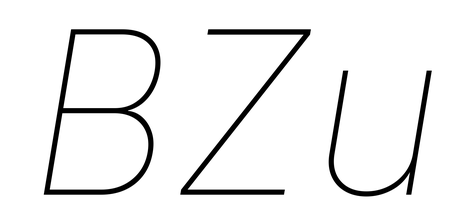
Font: Inter-Italic_Thin_Italic